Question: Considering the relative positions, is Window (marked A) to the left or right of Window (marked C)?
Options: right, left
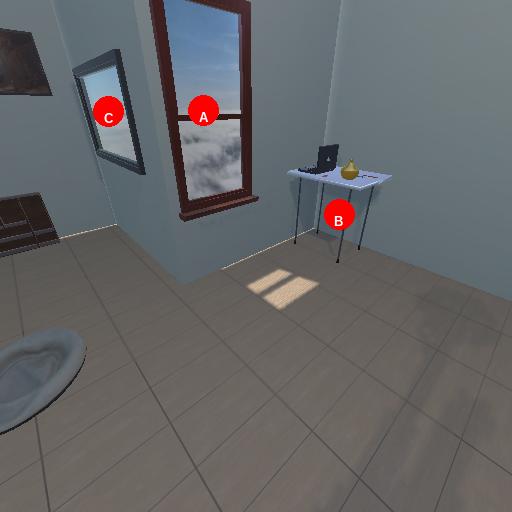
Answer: right